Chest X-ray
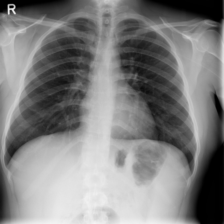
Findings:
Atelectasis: negative
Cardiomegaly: negative
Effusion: negative
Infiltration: negative
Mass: negative
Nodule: negative
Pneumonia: negative
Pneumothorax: negative
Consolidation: negative
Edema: negative
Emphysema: negative
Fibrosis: negative
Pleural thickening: negative
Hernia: negative